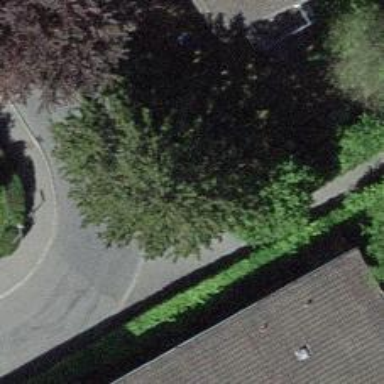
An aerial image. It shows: Kerb barrier.